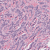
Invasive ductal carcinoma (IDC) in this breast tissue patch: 1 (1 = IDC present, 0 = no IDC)